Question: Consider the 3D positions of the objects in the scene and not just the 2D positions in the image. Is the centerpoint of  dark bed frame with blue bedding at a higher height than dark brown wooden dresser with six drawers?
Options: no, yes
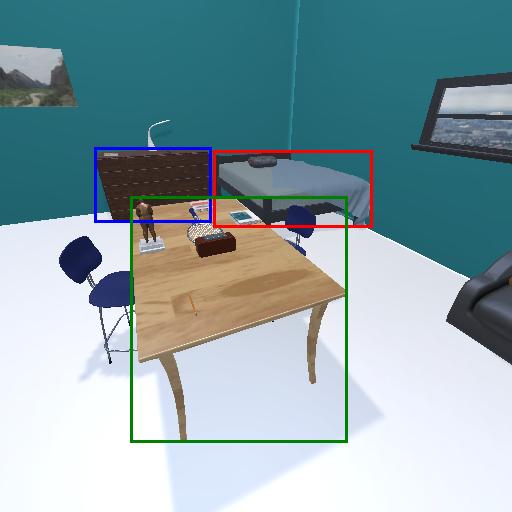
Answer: no